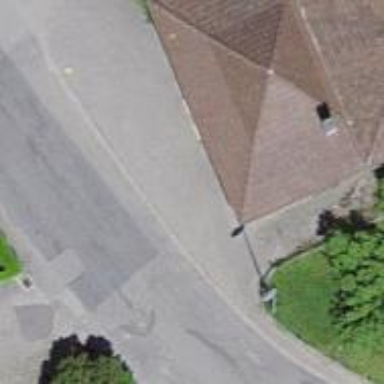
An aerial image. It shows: Post box.